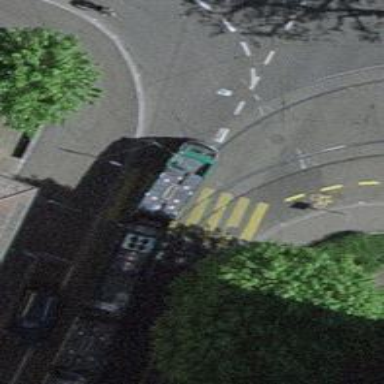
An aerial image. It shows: Tram level crossing on the railway.